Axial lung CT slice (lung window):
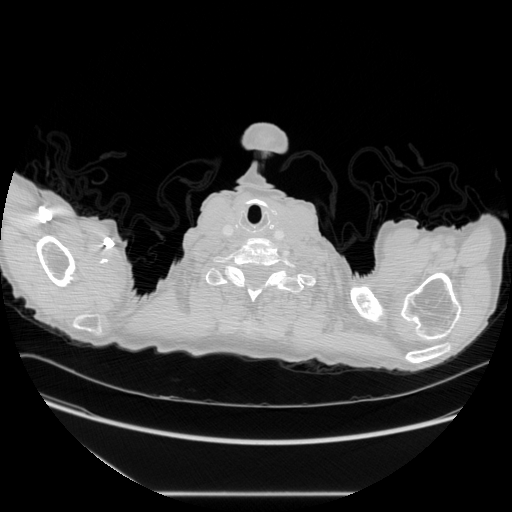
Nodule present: no